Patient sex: F
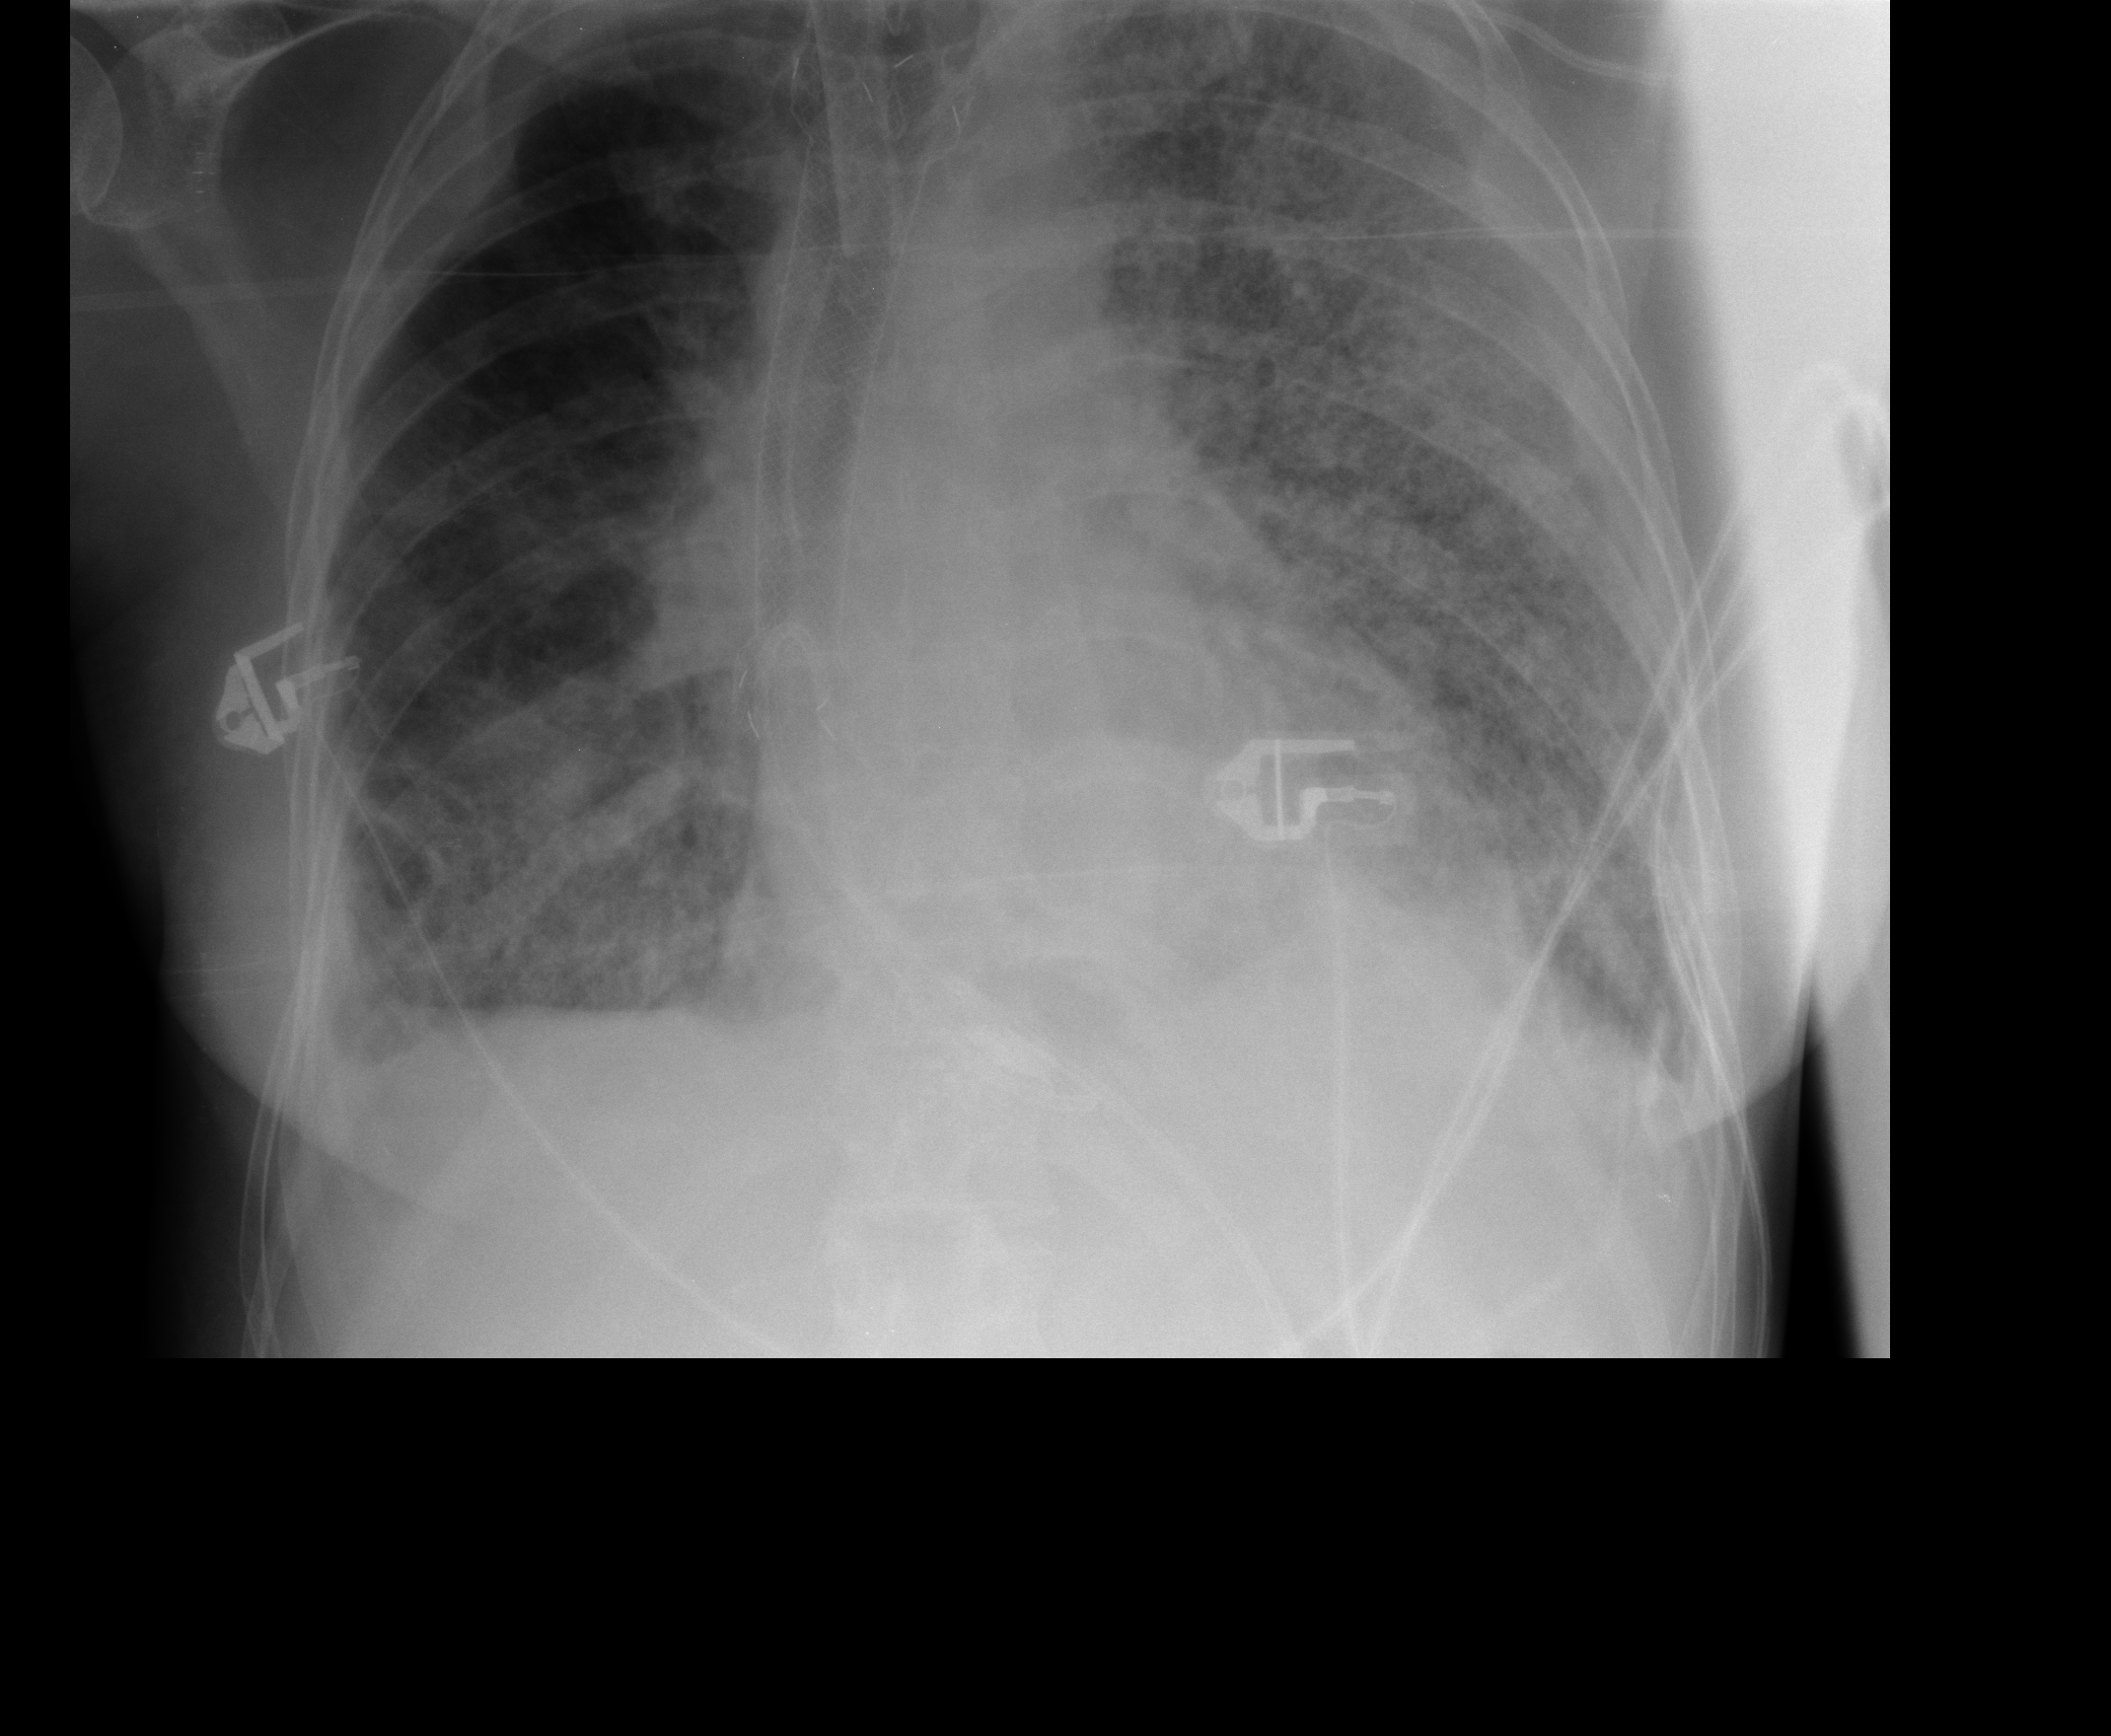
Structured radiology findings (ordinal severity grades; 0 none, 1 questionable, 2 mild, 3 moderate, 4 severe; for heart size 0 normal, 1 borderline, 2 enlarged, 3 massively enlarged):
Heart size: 0
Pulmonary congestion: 2
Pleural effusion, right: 2
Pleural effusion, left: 2
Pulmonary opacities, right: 2
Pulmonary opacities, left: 4
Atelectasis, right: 2
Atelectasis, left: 2